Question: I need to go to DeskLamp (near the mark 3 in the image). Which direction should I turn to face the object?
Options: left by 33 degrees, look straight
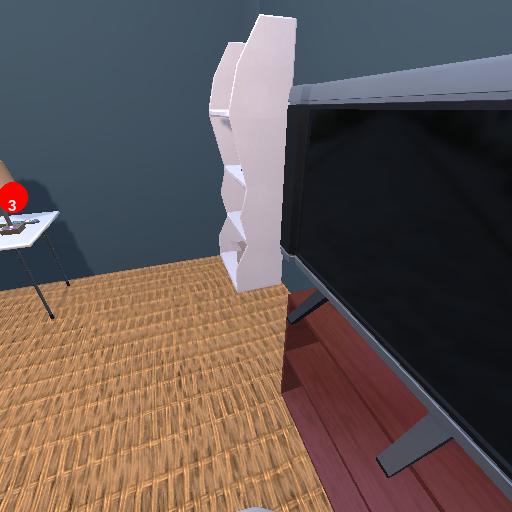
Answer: left by 33 degrees